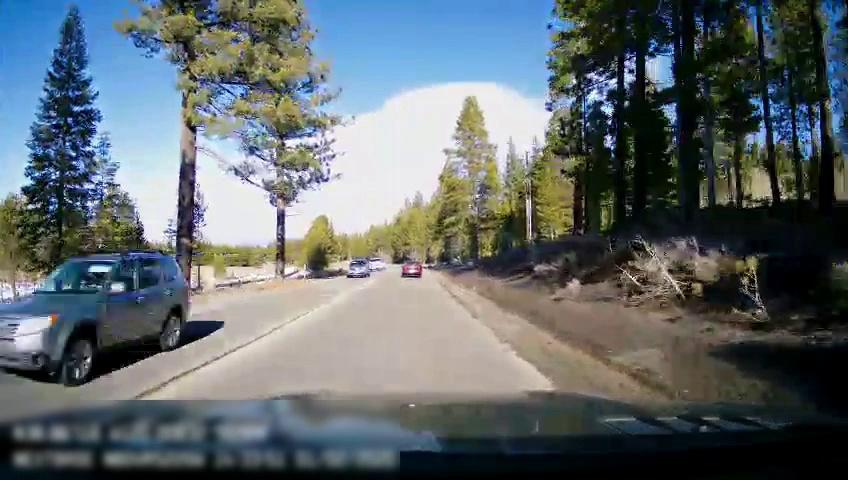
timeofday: Day
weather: Sunny
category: Drivable Space
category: Vehicles | Car
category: Vehicles | SUV
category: Vehicles | Truck
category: Vehicles | SUV
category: Lanes | Current Lane